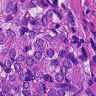
Metastatic tissue present: yes